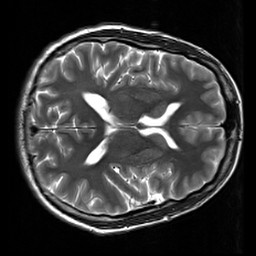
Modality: T2w
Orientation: axial
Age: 30
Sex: male
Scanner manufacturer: siemens
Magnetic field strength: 3 T
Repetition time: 7 s
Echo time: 0.09 s